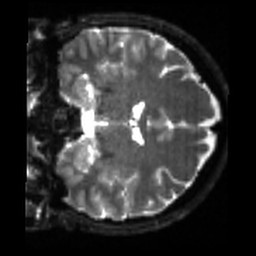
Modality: sbref
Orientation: coronal
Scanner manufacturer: siemens
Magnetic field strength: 3 T
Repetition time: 4 s
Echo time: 0.0594 s